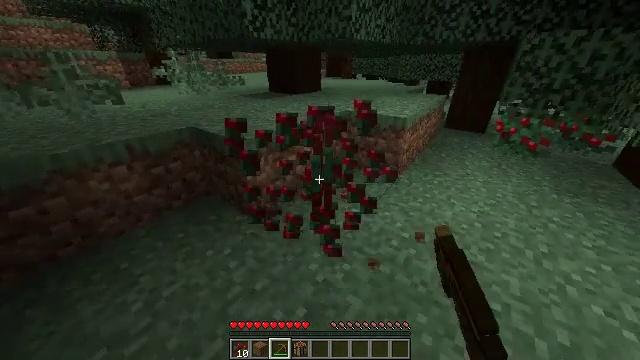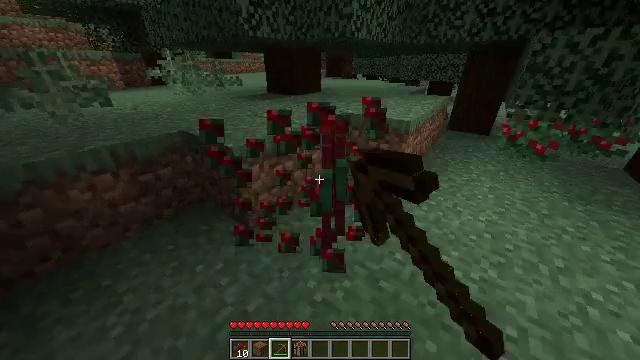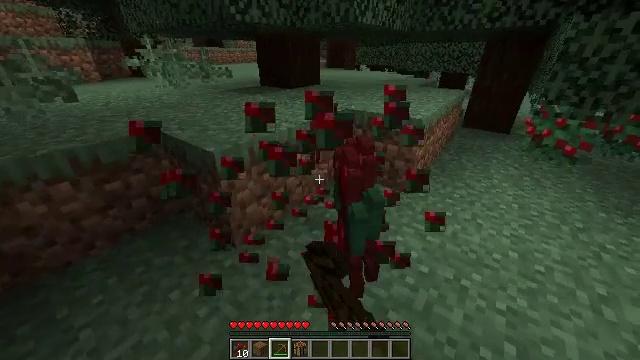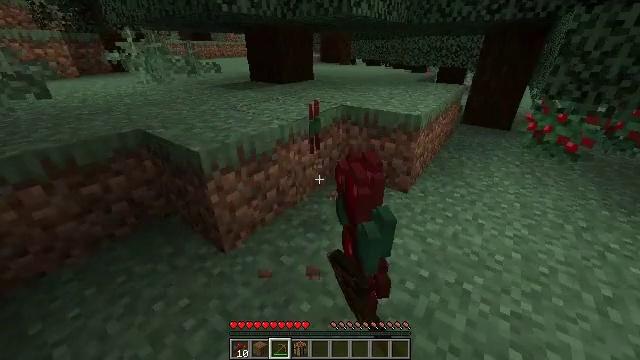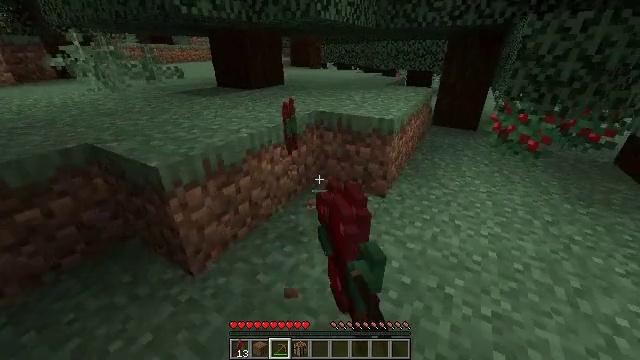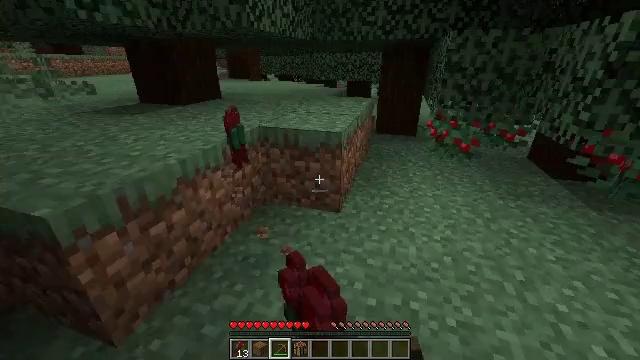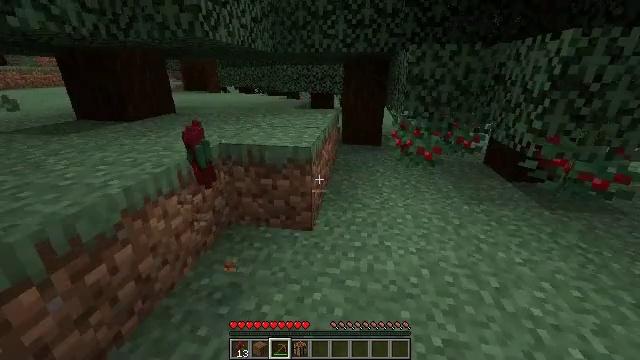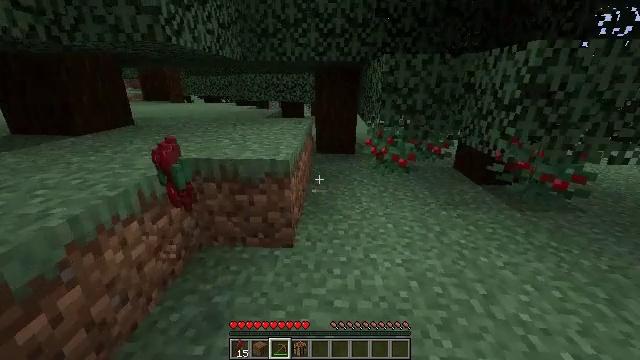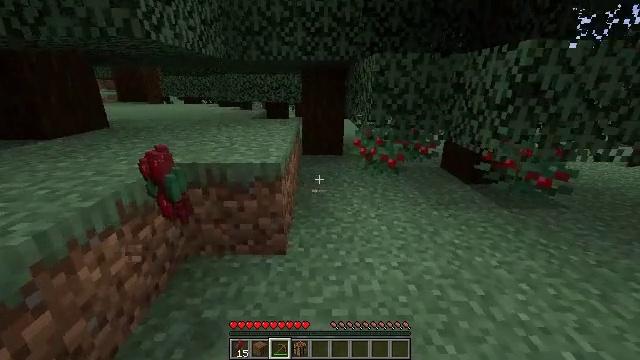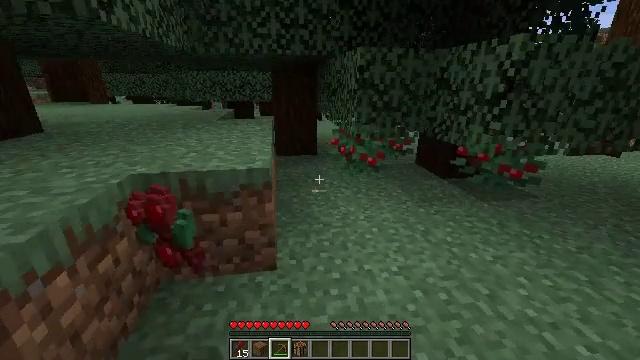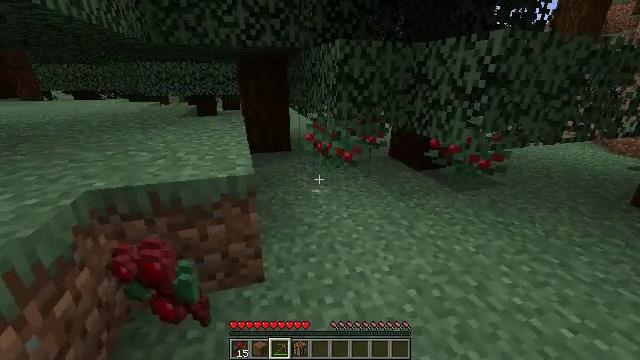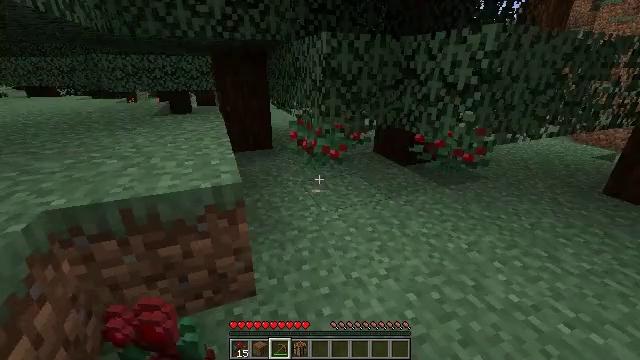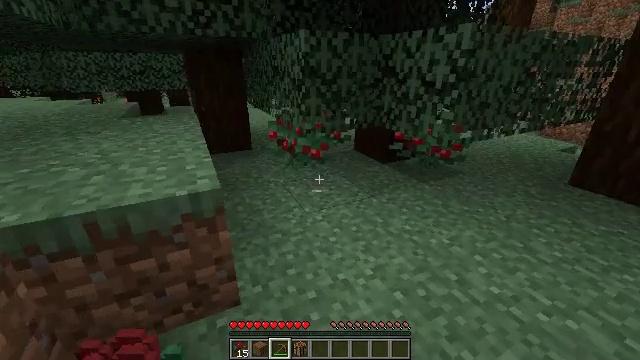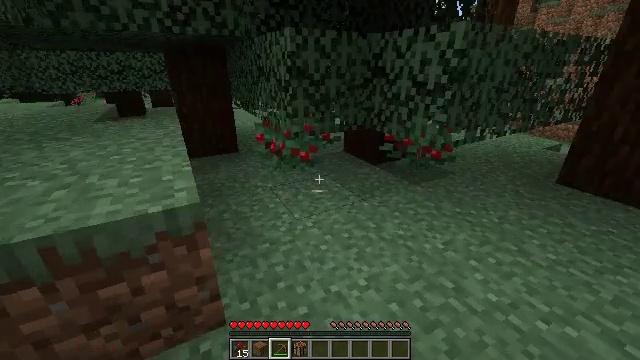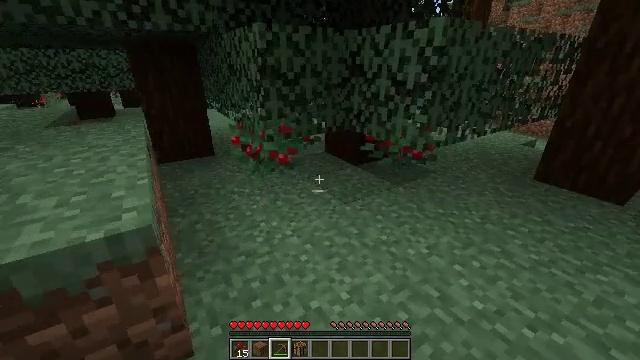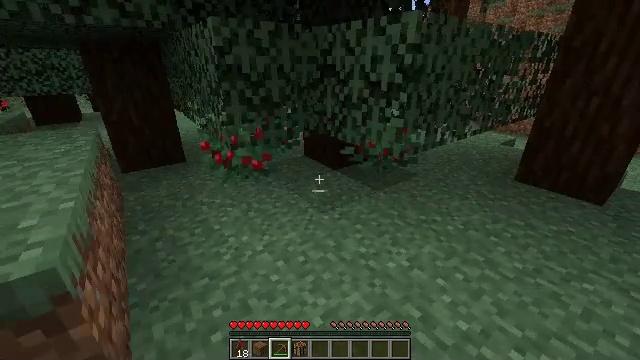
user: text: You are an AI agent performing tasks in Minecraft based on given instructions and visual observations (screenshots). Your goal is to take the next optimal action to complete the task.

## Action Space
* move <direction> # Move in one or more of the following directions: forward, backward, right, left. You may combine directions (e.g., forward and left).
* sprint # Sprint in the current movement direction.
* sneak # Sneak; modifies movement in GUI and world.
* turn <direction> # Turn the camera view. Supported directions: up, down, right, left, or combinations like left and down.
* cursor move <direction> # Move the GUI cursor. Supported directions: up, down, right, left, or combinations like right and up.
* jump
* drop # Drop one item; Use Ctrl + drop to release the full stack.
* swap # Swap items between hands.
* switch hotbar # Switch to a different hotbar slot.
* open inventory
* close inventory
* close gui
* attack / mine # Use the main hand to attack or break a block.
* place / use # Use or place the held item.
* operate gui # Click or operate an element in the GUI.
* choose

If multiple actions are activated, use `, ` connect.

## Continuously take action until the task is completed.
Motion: motion action
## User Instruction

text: Break the sweet berry bush to collect berries.
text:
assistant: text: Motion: attack / mine
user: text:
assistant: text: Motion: attack / mine
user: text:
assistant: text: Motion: turn right, attack / mine
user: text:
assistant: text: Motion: move forward, turn right and up
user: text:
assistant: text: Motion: move forward, turn right and up
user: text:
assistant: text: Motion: move forward and move left, turn right and up
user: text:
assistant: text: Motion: move forward and move left, turn right and up
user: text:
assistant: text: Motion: move forward and move left, turn right
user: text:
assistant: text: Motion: move forward and move left, turn right
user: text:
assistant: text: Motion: move forward and move left, turn right and down
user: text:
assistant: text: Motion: move forward, turn right and down
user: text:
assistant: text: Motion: move forward and move right, turn right
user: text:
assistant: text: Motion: move forward and move right, turn right
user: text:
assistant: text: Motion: move forward and move right, turn right
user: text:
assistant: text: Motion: move forward and move right, turn right
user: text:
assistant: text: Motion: move forward and move right
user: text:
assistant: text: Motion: move forward, turn right
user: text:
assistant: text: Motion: move forward, turn right
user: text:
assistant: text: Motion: move forward and move left
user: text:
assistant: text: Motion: move forward and move left, turn left
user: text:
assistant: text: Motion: move forward and move left, turn left
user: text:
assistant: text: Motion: move forward and move left, turn left and down, attack / mine
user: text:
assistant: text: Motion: move forward and move left, turn left, attack / mine
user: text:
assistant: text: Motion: move forward and move left, attack / mine
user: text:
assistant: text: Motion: move forward and move left, attack / mine
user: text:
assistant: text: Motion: move forward and move left, attack / mine
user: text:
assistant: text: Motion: move forward and move left, turn right, attack / mine
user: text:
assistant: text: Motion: attack / mine